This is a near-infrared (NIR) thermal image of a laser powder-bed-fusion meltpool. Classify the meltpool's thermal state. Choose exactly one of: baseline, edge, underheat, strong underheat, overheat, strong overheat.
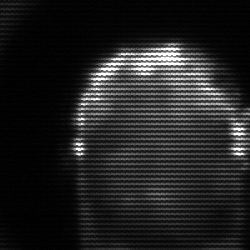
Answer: baseline